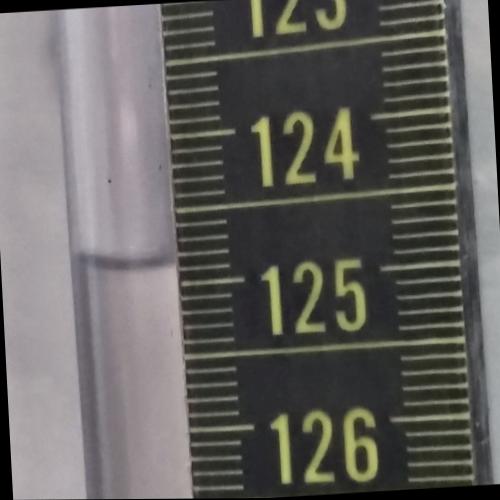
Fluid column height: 124.9 cm